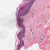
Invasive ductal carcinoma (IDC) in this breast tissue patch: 0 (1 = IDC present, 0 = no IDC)